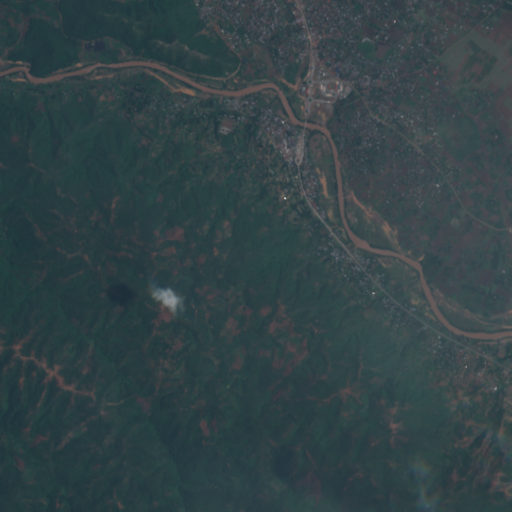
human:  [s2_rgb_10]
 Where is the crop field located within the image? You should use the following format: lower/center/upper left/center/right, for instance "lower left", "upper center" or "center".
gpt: The crop field is located in the upper left of the image.
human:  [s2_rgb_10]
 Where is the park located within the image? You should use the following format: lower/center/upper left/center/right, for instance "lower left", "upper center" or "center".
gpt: The park is located in the lower right of the image.
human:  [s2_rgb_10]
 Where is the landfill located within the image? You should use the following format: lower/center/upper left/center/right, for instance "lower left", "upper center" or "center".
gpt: There is no landfill in the image.